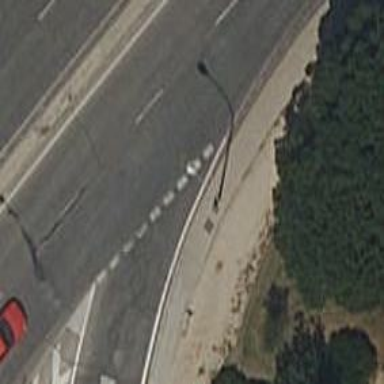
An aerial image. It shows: Road with "give way" sign.